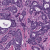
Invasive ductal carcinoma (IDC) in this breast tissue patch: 1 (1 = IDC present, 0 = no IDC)